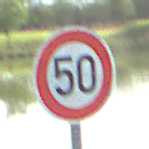
Verkehrszeichen: Geschwindigkeit50
Umgebung: Outdoor, Nature
Tageszeit: MorningAfternoon
Wetter: PartlyCloudy
Licht: Natural
Jahreszeit: NotSpecified
Kontrast: HighContrast